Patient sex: M
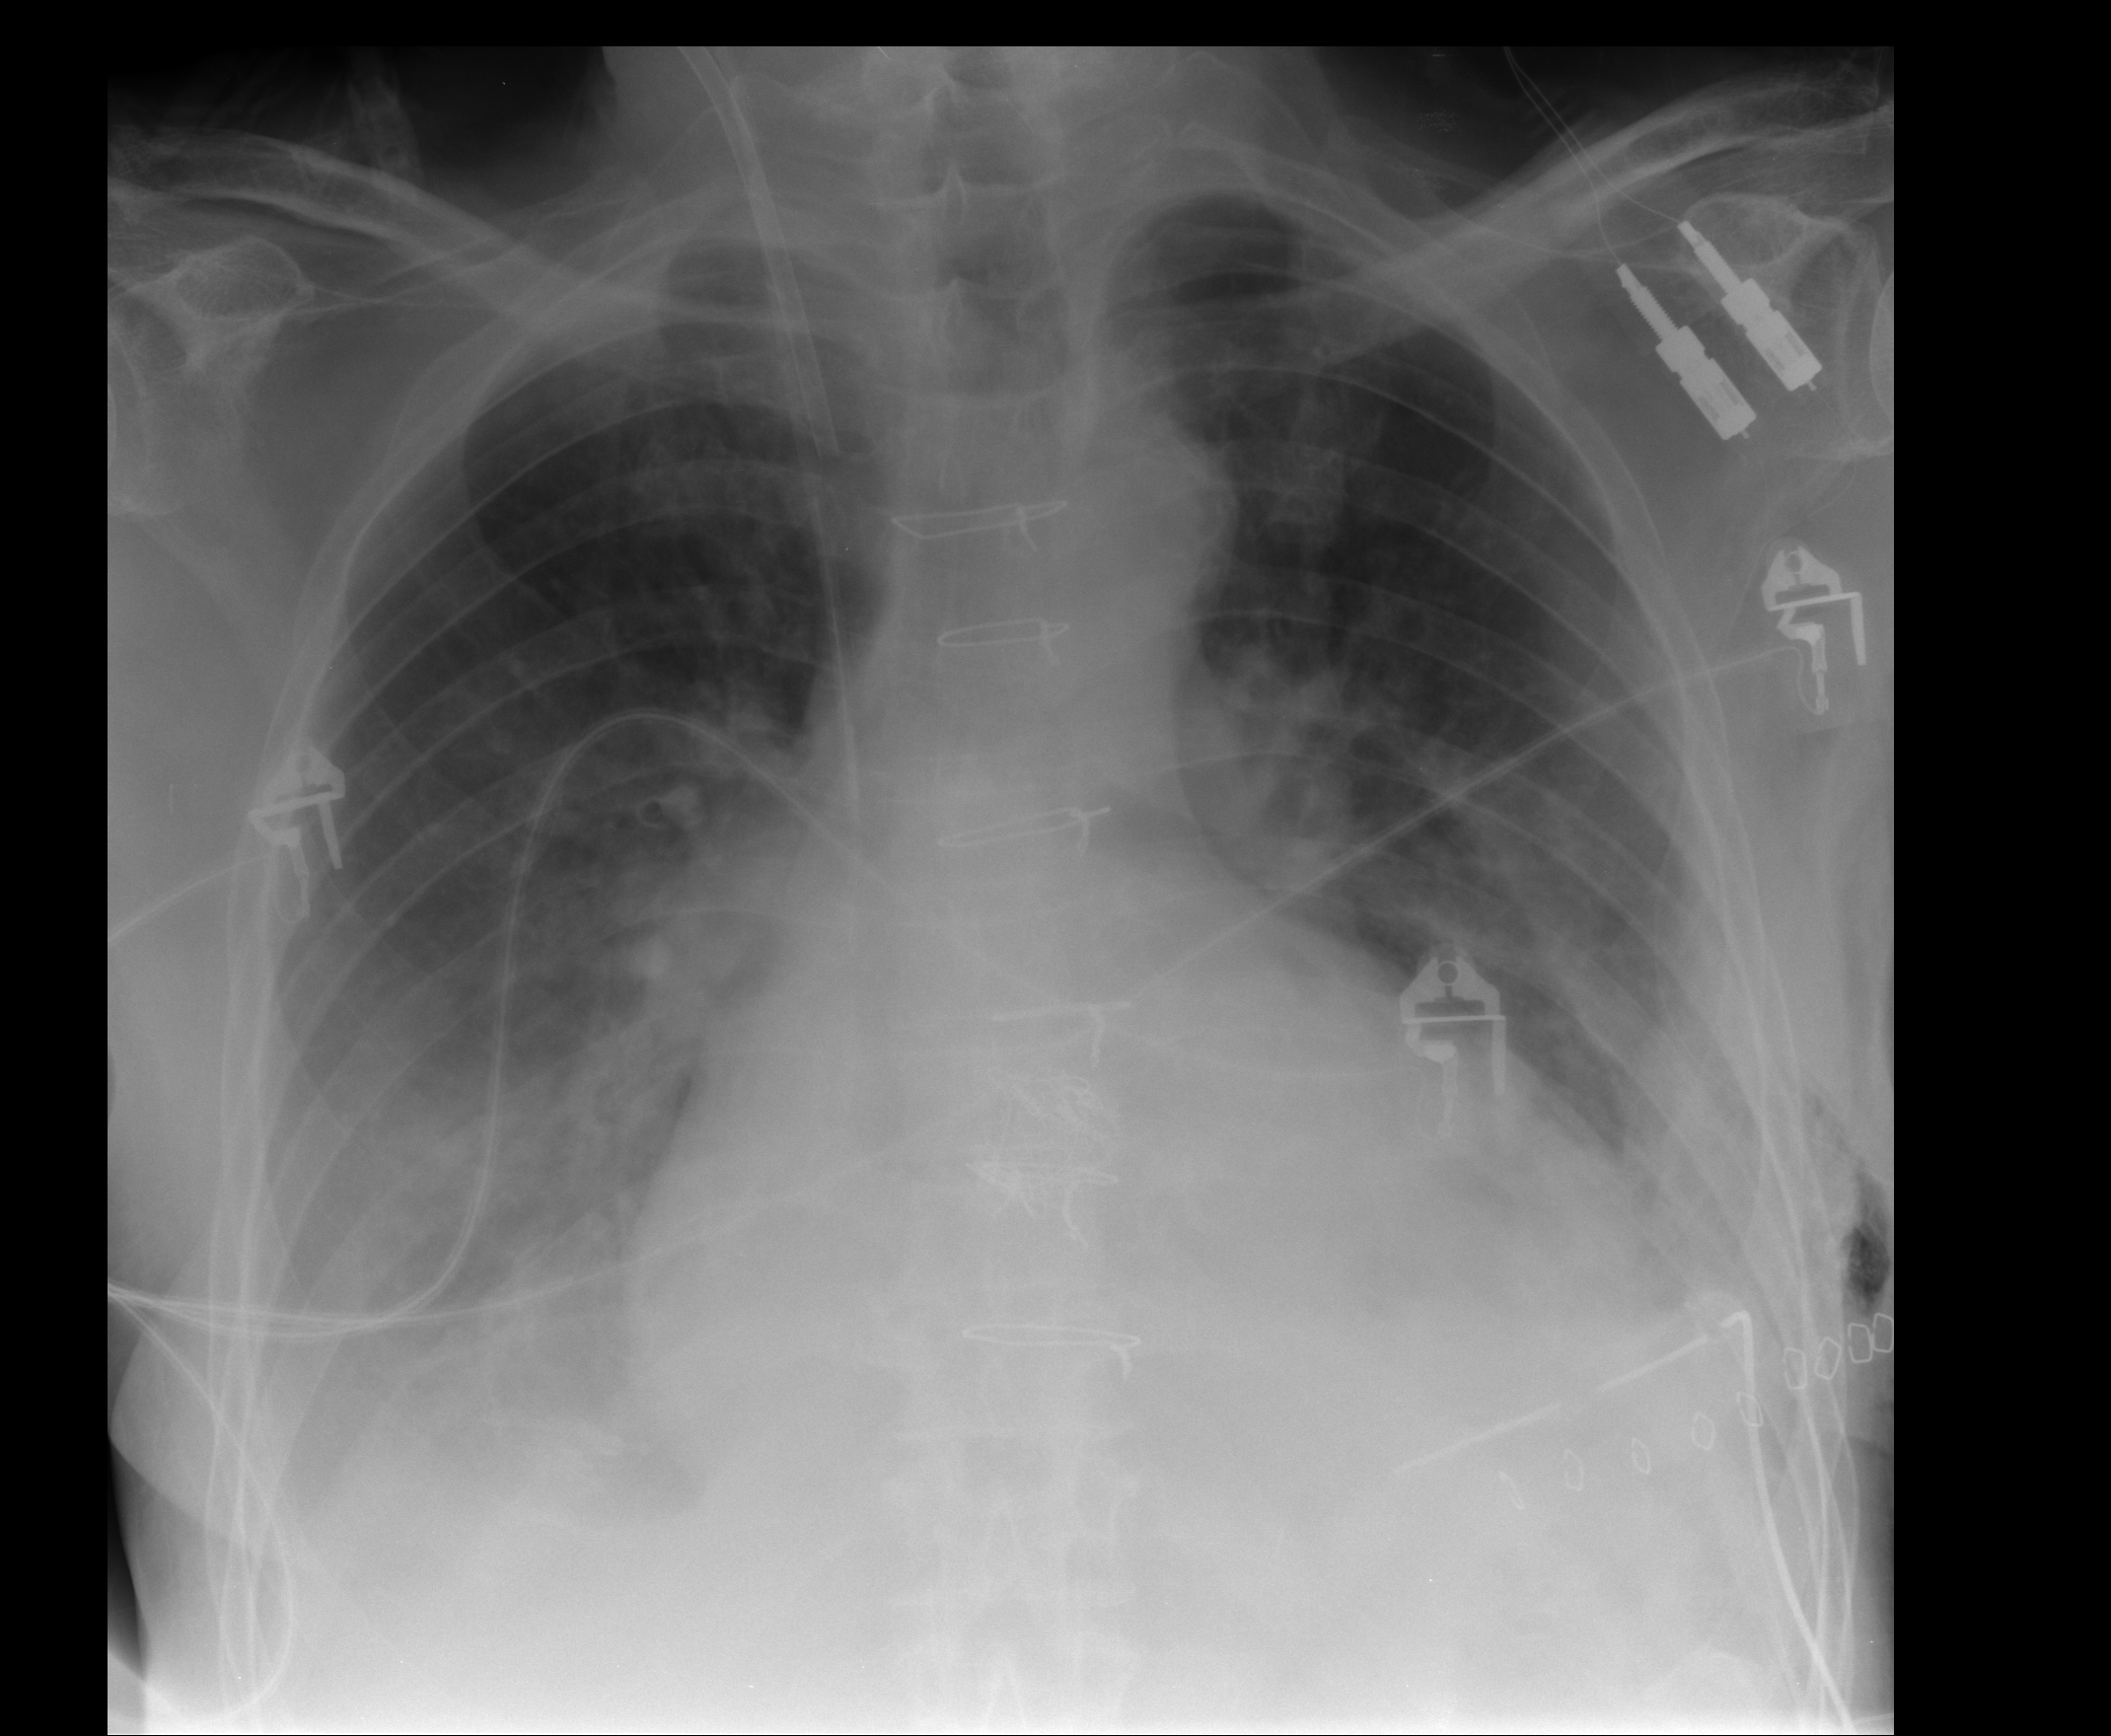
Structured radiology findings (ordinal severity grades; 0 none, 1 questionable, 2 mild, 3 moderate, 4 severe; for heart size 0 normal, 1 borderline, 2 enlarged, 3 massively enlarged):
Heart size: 2
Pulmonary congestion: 0
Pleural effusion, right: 2
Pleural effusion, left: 2
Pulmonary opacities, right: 0
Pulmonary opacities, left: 0
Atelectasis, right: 1
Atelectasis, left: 2